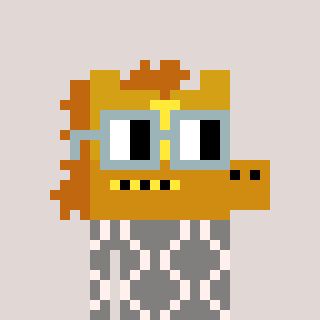
a pixel art character with square dark gray glasses, a yellow horse-shaped head and a bluegrey-colored body on a warm background